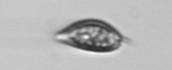
Label: Prorocentrum_triestinum